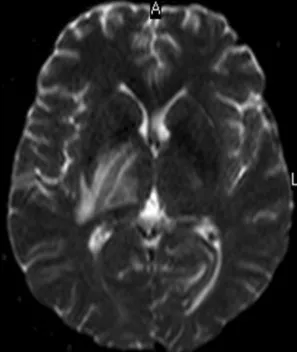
Magnetic resonance image of brain paraventricular area.
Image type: radiology (mri)